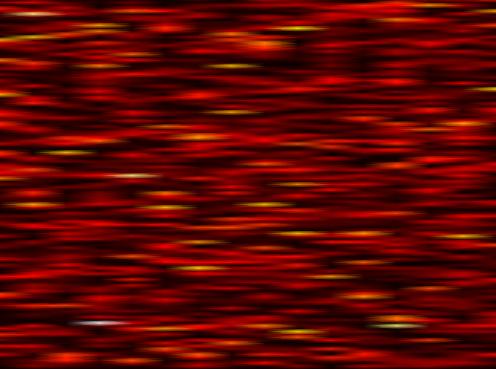
Label: FOFDM